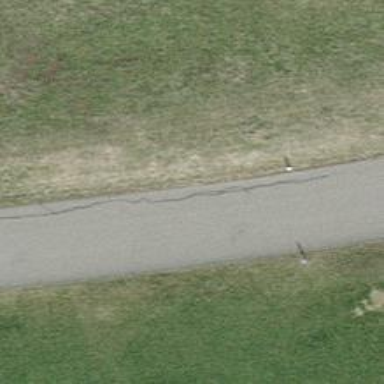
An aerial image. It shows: Tertiary road with asphalt surface.